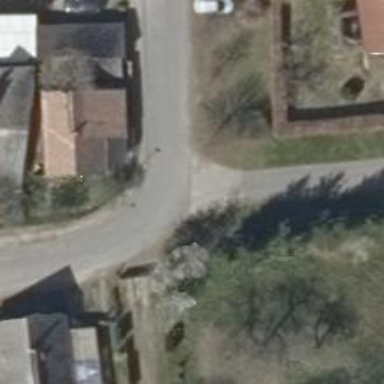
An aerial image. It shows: Asphalt road in residential area.